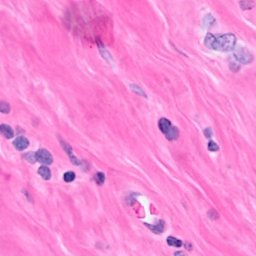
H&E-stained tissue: Breast